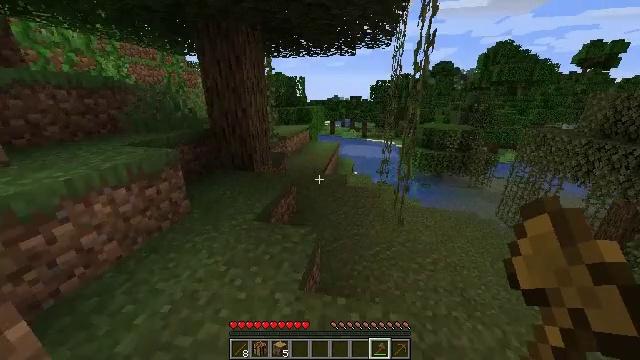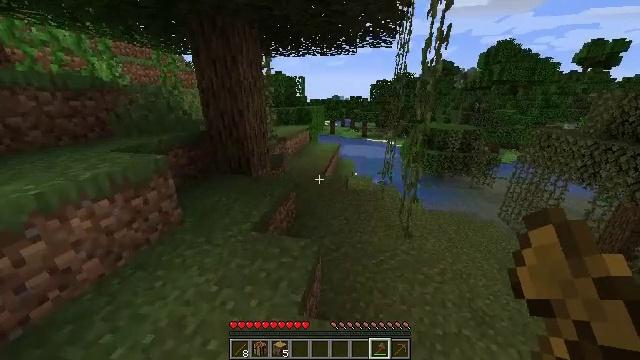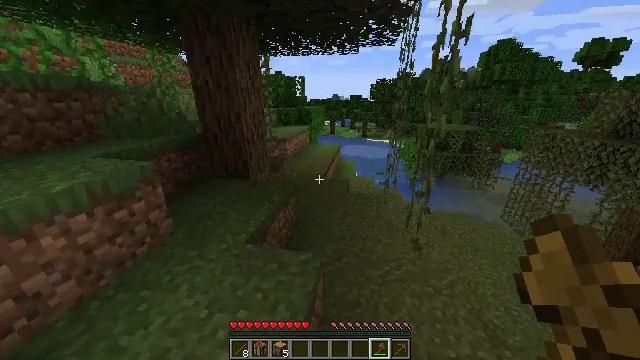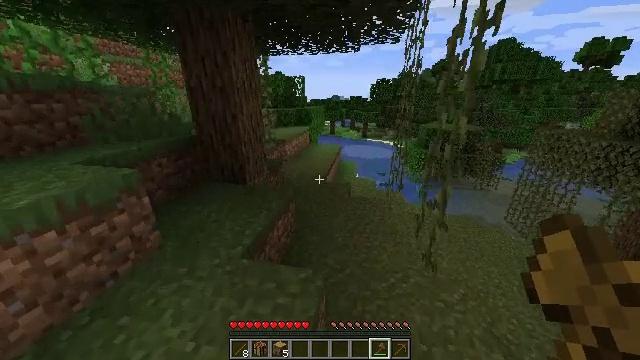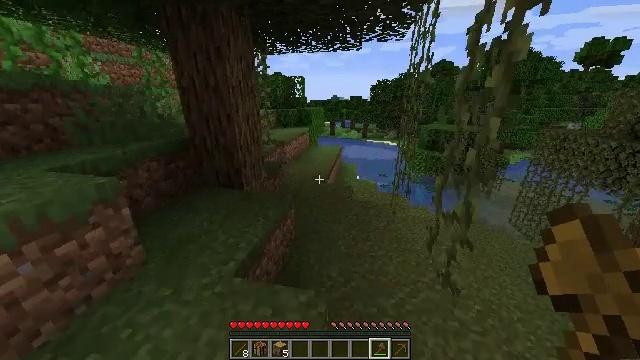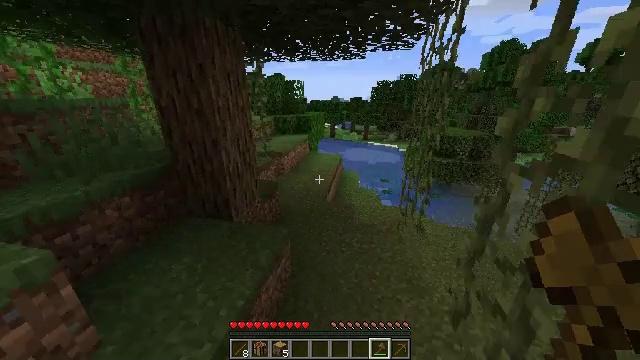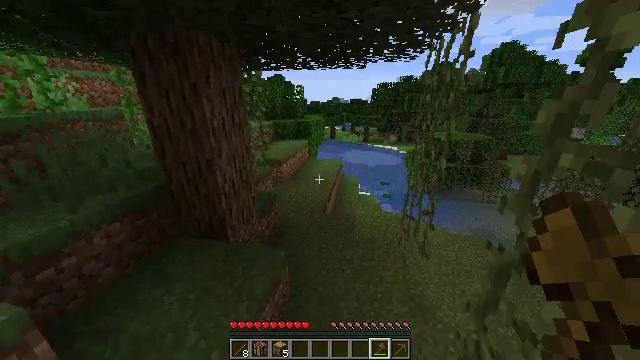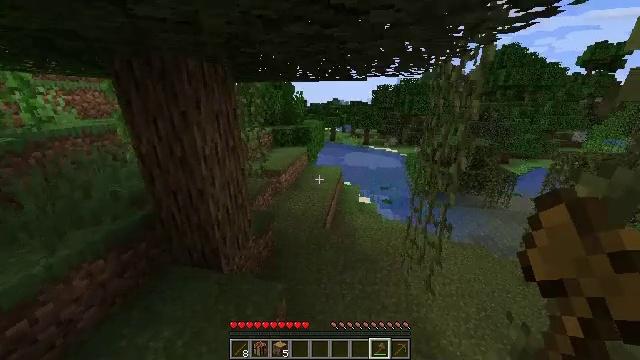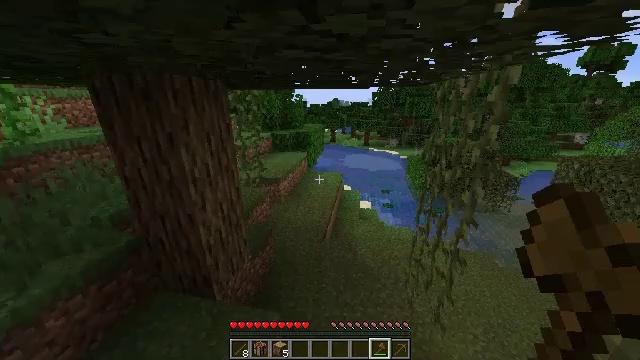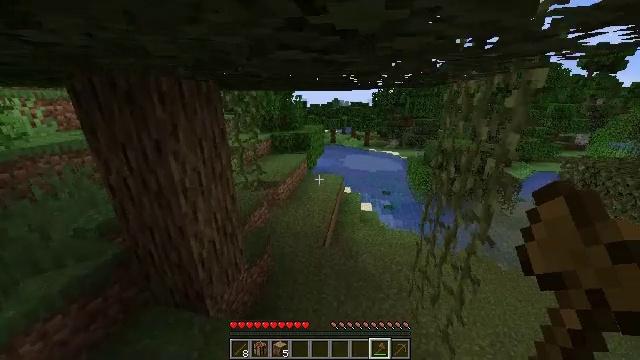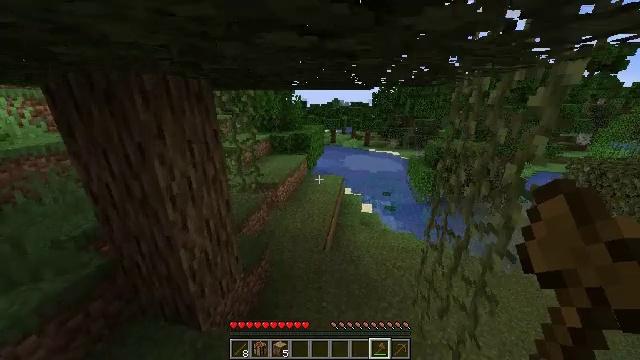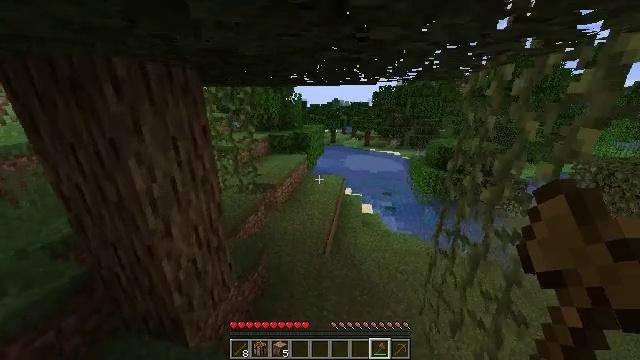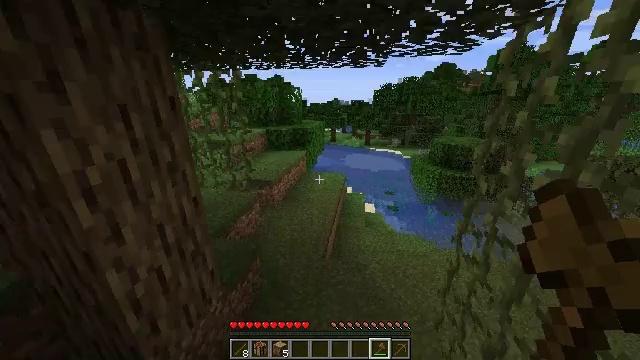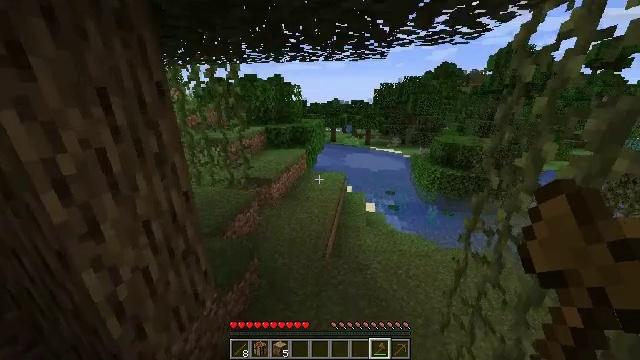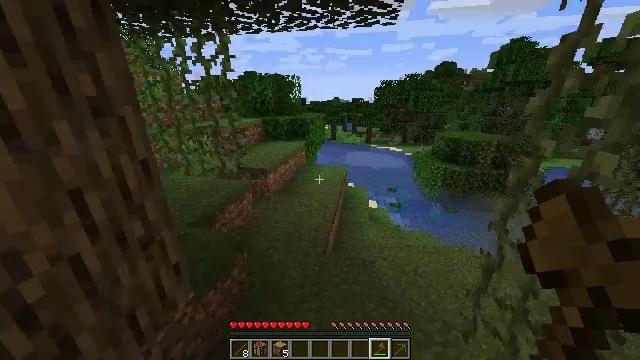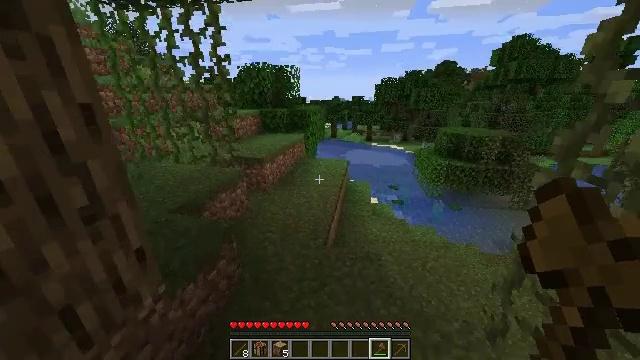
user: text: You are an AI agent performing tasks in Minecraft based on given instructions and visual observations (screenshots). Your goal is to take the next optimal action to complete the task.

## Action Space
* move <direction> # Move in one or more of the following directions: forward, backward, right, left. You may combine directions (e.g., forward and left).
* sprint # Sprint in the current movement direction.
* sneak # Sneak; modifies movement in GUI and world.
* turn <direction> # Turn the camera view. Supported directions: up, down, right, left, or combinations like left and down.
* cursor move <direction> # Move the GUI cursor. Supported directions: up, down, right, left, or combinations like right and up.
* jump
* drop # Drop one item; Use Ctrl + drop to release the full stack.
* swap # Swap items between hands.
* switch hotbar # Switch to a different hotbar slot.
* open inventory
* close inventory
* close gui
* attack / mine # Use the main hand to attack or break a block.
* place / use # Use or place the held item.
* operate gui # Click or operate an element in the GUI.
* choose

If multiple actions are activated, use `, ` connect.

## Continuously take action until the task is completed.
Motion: motion action
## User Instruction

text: Harvest a lily of the valley to use for decoration or dye.
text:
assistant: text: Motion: move forward
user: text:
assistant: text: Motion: move forward
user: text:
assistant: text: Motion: move forward
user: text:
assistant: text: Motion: move forward
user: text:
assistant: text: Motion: move forward, jump
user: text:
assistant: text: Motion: move forward, jump
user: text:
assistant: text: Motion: move forward, jump
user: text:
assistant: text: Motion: move forward, jump
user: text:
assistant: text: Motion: move forward, jump
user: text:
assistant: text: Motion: move forward, jump
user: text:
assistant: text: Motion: move forward, jump
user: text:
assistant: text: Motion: move forward, jump
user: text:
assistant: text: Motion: move forward
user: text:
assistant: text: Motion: move forward
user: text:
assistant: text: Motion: move forward
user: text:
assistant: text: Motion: move forward
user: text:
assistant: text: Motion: move forward
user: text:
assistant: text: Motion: move forward
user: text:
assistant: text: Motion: move forward, turn left and up
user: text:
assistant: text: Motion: move forward, turn left and up
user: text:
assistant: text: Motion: move forward, turn left
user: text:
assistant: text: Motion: move forward, turn left
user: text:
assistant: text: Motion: move forward, turn left and up
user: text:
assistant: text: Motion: move forward
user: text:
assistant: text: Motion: move forward
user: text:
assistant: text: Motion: move forward
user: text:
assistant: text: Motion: move forward, turn left
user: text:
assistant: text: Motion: move forward, turn left
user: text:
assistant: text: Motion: move forward, turn left
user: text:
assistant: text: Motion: move forward, turn left